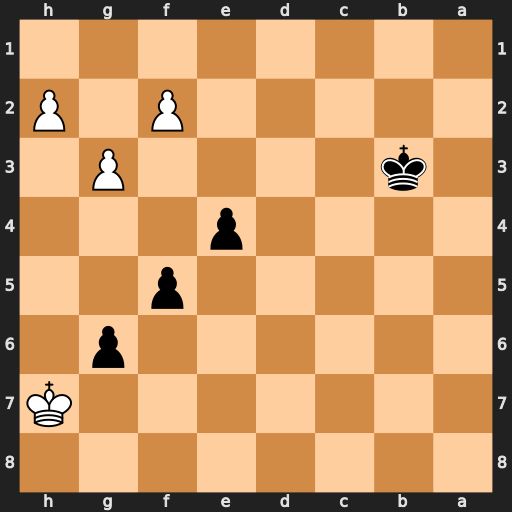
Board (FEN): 8/7K/6p1/5p2/4p3/1k4P1/5P1P/8
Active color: b
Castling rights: -
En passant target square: -
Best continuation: g5 g4 f4